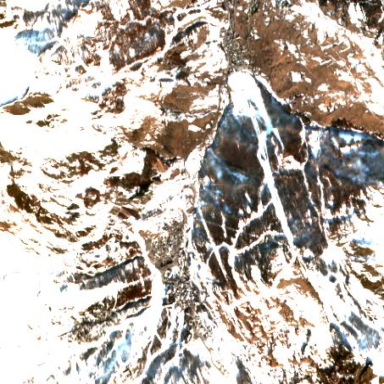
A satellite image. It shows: Area designated for winter sports.